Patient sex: F
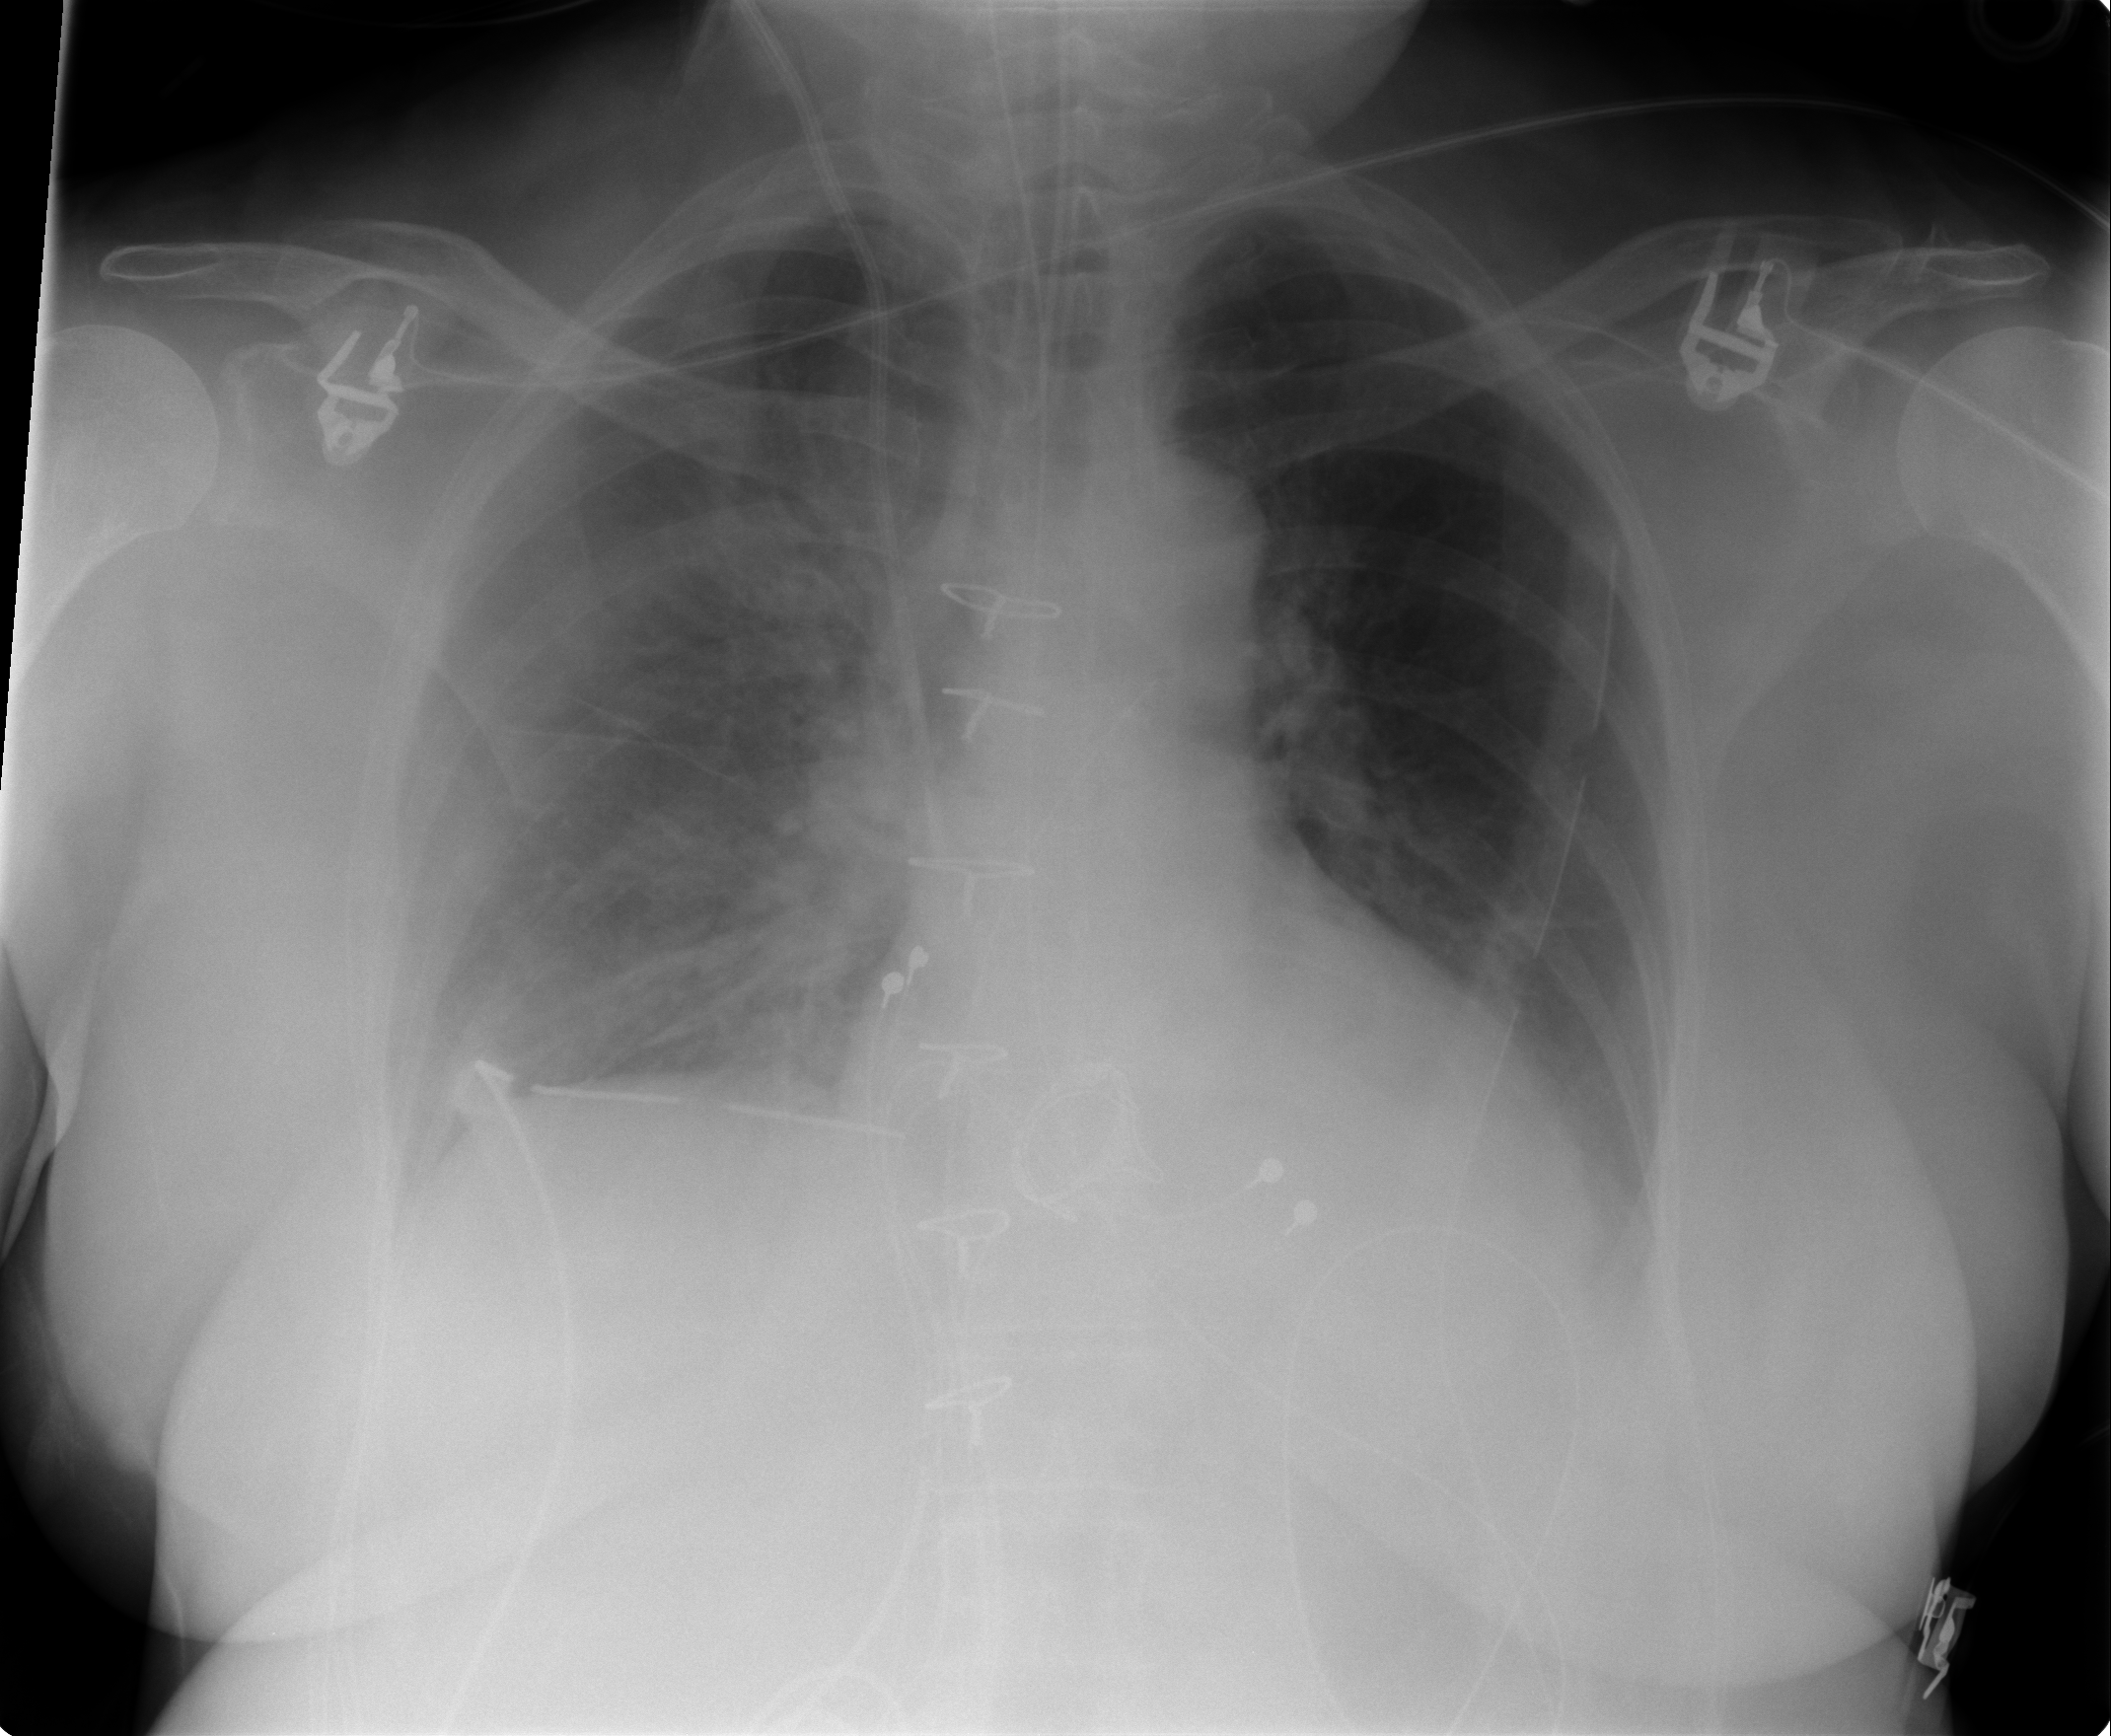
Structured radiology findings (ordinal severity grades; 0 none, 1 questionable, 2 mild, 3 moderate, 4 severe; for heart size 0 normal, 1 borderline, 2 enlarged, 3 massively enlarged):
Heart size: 1
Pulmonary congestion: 0
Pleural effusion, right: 2
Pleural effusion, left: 0
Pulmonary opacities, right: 2
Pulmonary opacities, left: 0
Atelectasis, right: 2
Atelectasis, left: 0